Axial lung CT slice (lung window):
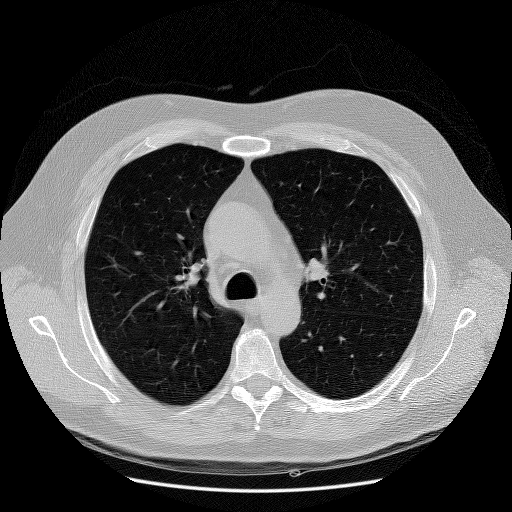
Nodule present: no